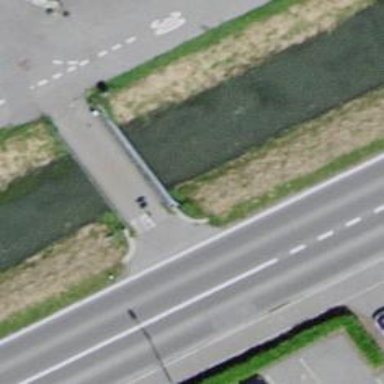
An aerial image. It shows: Pedestrian bridge crossing.